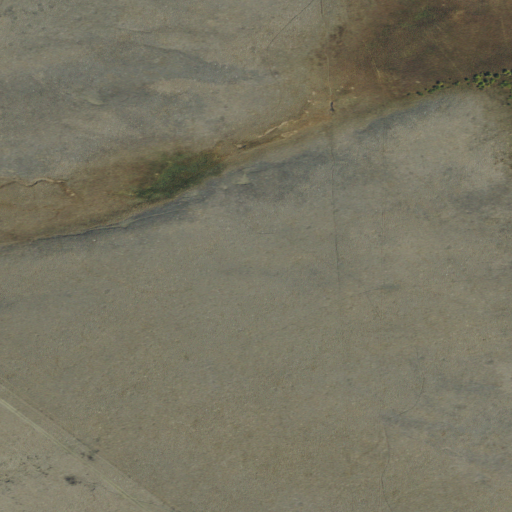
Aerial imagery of depression(s) in Montana named Jim Ball Basin containing shrub and grassland